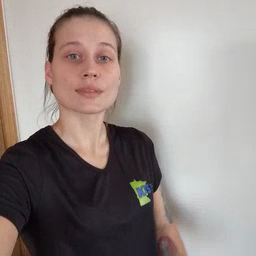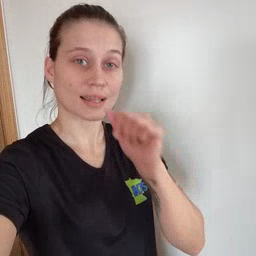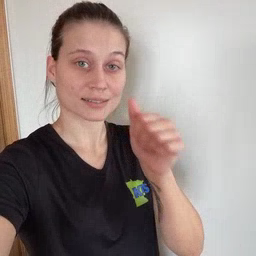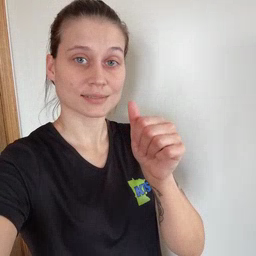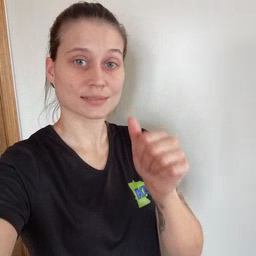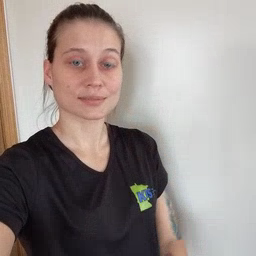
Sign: nuts